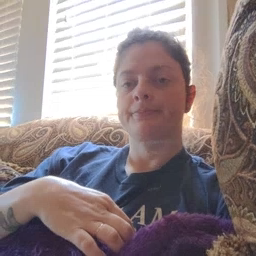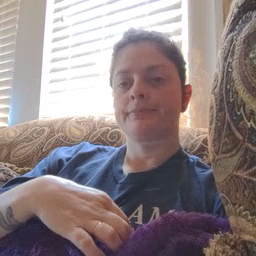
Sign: sleepy